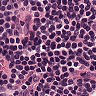
Metastatic tissue present: no